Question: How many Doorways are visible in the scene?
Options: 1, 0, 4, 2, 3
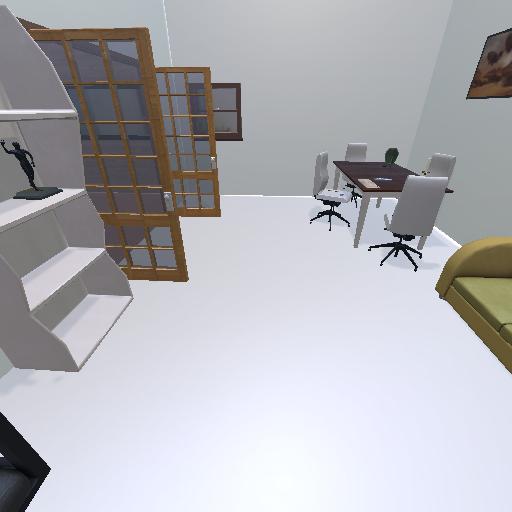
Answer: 1